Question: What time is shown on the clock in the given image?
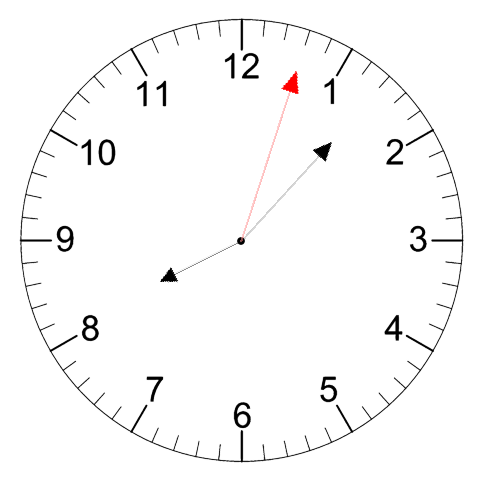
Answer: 08:07:03